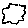
Label: cloud